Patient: sex F, age 59
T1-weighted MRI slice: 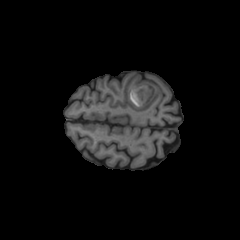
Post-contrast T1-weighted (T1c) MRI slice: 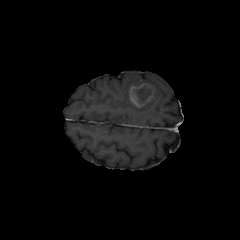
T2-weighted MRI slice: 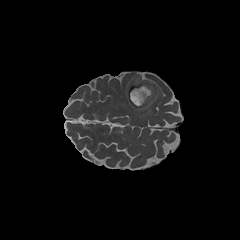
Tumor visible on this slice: yes
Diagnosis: Glioblastoma, IDH-wildtype
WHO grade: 4